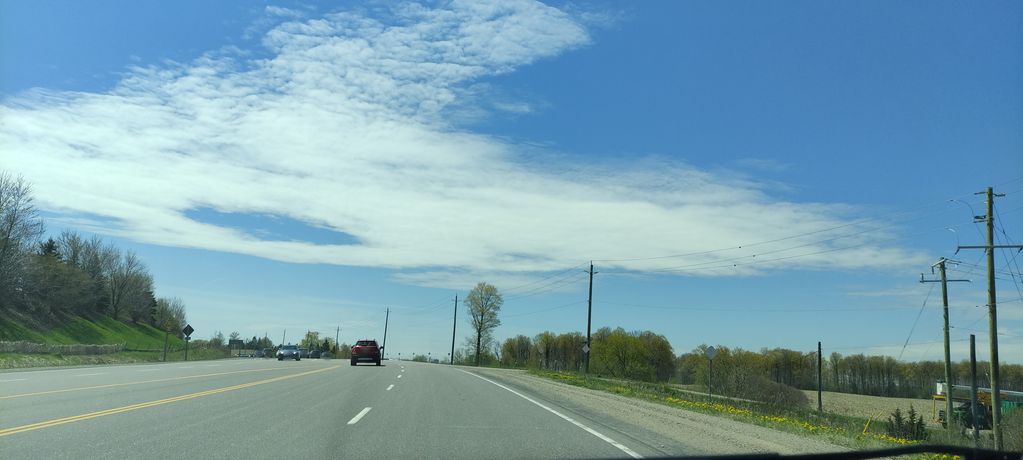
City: kitchener-waterloo